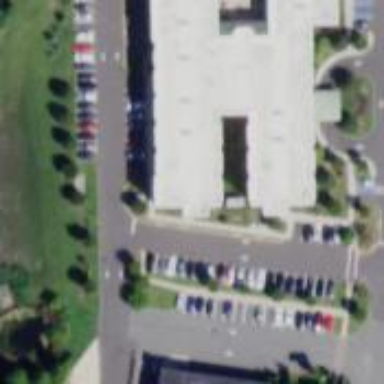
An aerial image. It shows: Building.